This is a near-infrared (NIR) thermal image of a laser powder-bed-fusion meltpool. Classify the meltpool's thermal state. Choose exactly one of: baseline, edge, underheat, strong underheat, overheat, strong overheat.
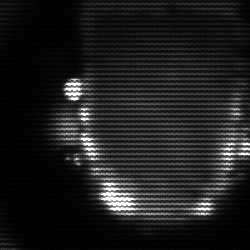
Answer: baseline